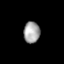
Tissue: lung
Cell type: Fibroblasts
Senescence score: 0.6593
Nuclear area (px): 341
Mean DAPI intensity: 163.205